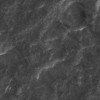
Label: not_dusty